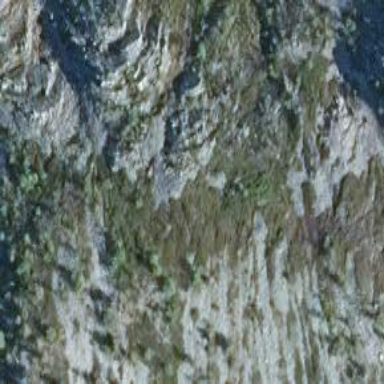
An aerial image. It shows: Cliff in nature.